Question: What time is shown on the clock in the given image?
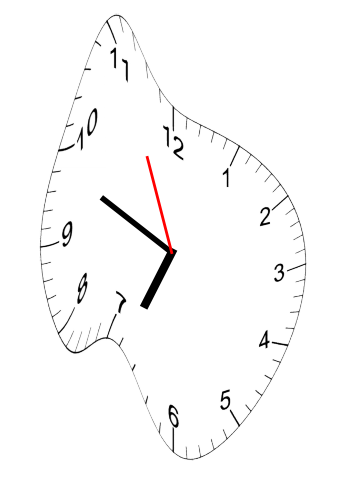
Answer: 06:48:56